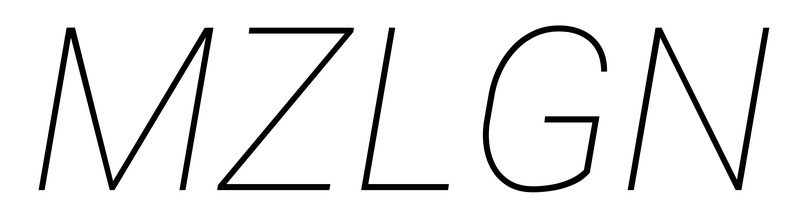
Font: Roboto-Italic_Thin_Italic